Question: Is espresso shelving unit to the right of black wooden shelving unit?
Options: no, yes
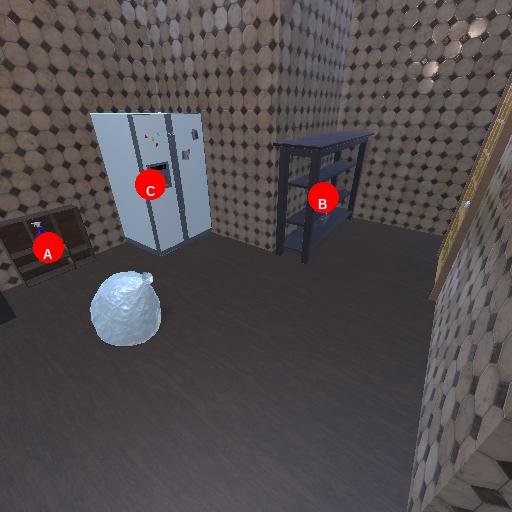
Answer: no